Question: I want to limit my TextView to 2 lines. Here's my layout XML, the TextView in question is the id/description:
'''
<?xml version="1.0" encoding="utf-8"?>
<LinearLayout xmlns:android="http://schemas.android.com/apk/res/android"
android:layout_width="match_parent"
android:layout_height="wrap_content"
android:orientation="vertical"
android:padding="8dp" >
<TextView
android:layout_width="wrap_content"
android:layout_height="wrap_content"
android:text="OBJEKTBESCHREIBUNG"
android:textAppearance="@style/LargeText"
android:textColor="@color/myorange" />
<View
android:layout_width="match_parent"
android:layout_height="1dp"
android:background="@color/myorange" />
<TextView
android:id="@+id/description"
android:layout_width="match_parent"
android:layout_height="wrap_content"
android:layout_marginTop="4dp"
android:maxLines="2"
android:ellipsize="end"
android:textAppearance="@style/StandardText" />
<Button
android:id="@+id/more"
android:layout_width="wrap_content"
android:layout_height="wrap_content"
android:text="Mehr ..."
android:textAppearance="@style/SmallText" />
</LinearLayout>
'''
The text is ellipsized where it should (see picture), but the next word ist still visible.
What's causing this?
Edit: This is the text style that I set to the TextView:
'''
<style name="StandardText">
<item name="android:fontFamily" tools:ignore="NewApi">sans-serif-light</item>
<item name="android:textSize">15sp</item>
<item name="android:textColor">#000000</item>
</style>
'''
Edit2: Tried removing the textAppearance attribute, but it had no effect (concerning the ellipsize 'bug').

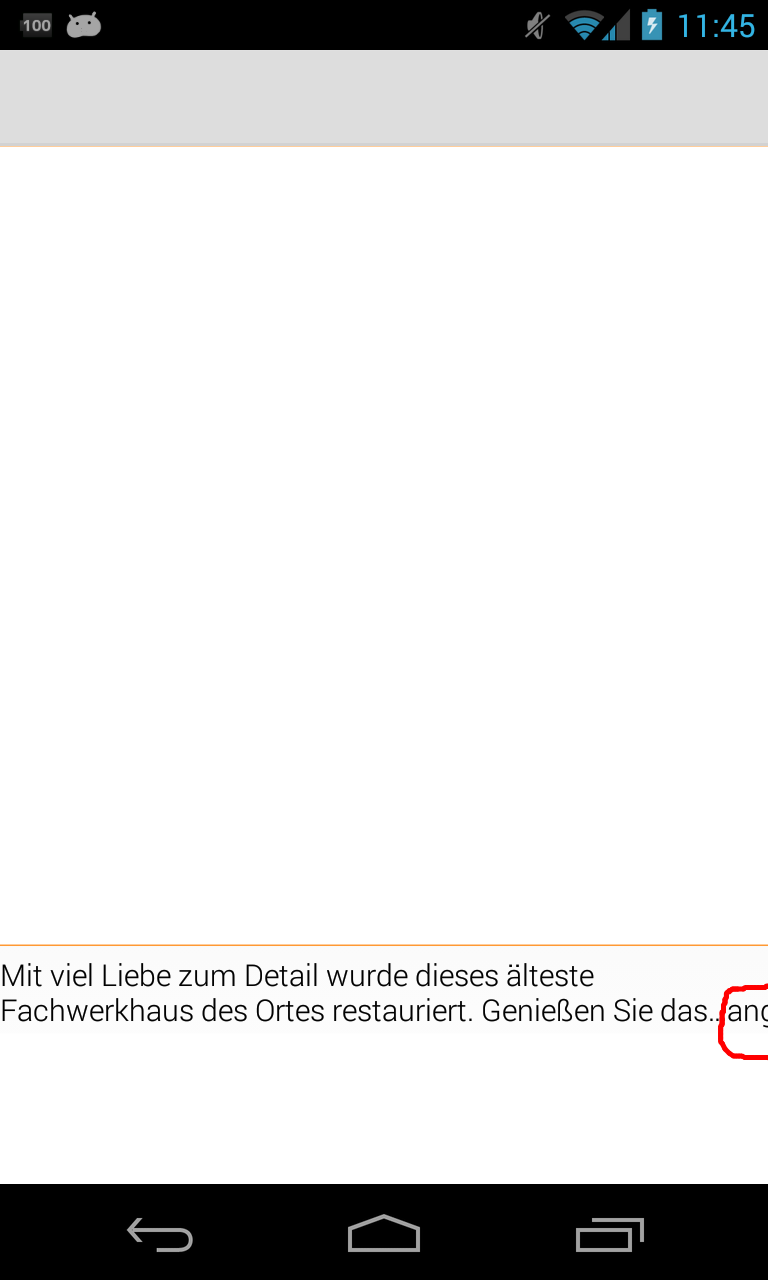
Answer: This problem appears when your input text contains a newline or some other "special" character exactly in the area that should be ellipsized.
Try using:
'''
text.replaceAll("(\t|\r?\n)", " ")
'''
this might fix your problem.